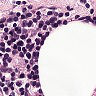
Metastatic tissue present: no